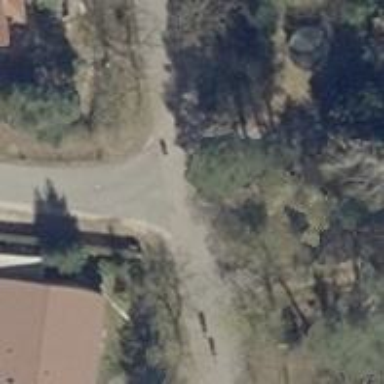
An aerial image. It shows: Smooth asphalt road in residential area.